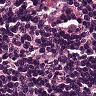
Metastatic tissue present: no